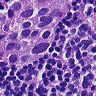
Metastatic tissue present: yes